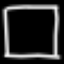
Label: square